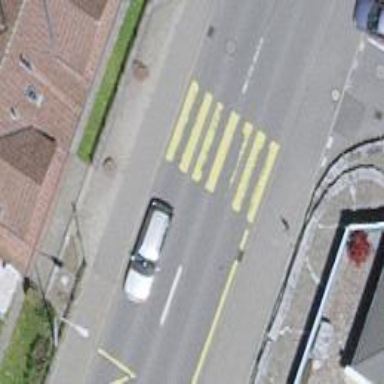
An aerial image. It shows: Marked road crossing.